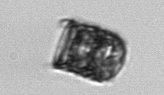
Label: Paralia_sulcata